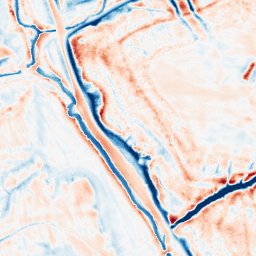
Category: edge_preserving
Decomposition family: bilateral
Decomposition parameters: d: 21
sigma_color: 150
sigma_space: 75
Upsampling method: edge_directed
Upsampling parameters: scale: 2
Upsampling scale: 2